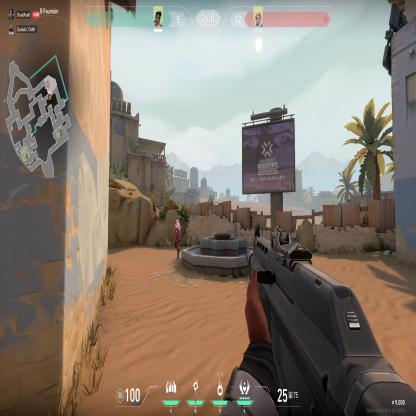
Label: enemy